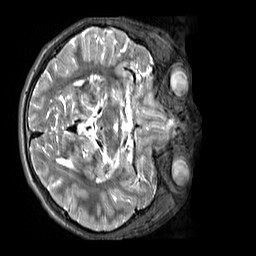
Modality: T2w
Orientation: axial
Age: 12
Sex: male
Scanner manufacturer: siemens
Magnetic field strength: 3 T
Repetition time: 3.2 s
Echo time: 0.408 s